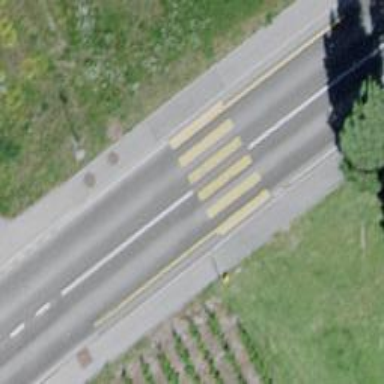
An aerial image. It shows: Uncontrolled zebra crossing on the road.